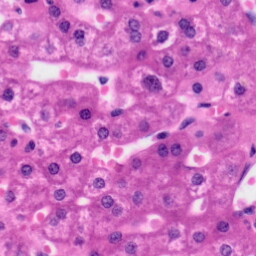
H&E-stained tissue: Liver